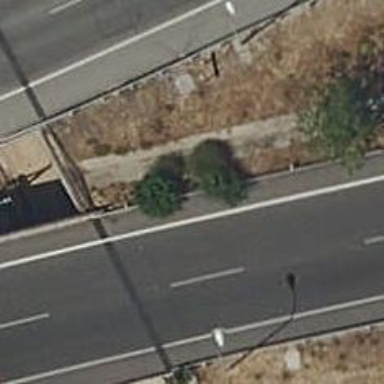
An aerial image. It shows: Bridge with asphalt surface on motorway link.